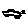
Label: car